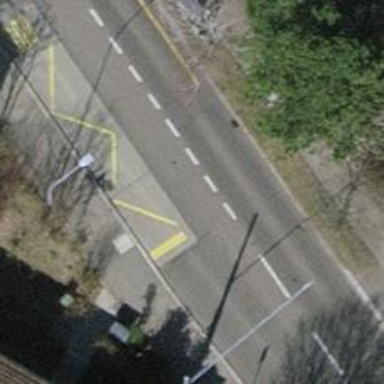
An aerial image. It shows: Trolleybus stop position for public transport.